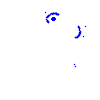
Particle: pion